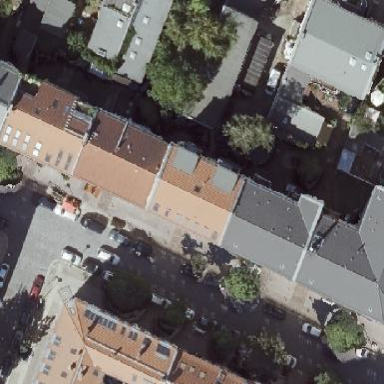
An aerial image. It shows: Gabled roof on residential building.